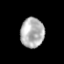
Tissue: prostate
Cell type: T cells
Senescence score: 0.3564
Nuclear area (px): 691
Mean DAPI intensity: 177.89